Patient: sex M, age 57
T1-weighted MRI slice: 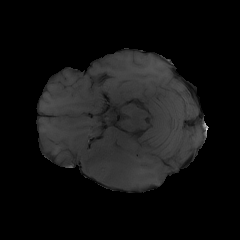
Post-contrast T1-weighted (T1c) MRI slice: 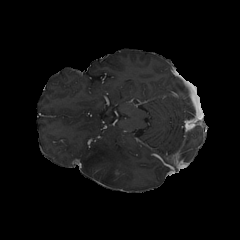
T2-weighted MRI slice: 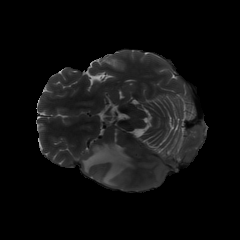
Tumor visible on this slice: yes
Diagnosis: Glioblastoma, IDH-wildtype
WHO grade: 4